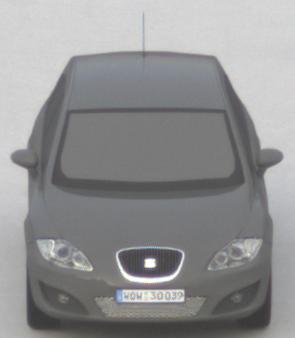
Make: SEAT
Model: Leon 1.4
Detailed model: Leon (1P)
Model produced from: 2009/04
Model produced until: 2010/08
Doors: 5
Color: gray
Road condition: dry road
Daytime: morning or afternoon
Contrast: low contrast